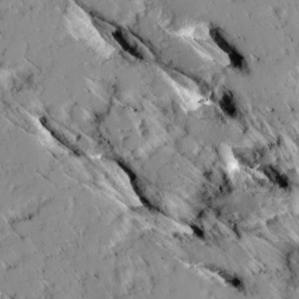
Label: non_frost